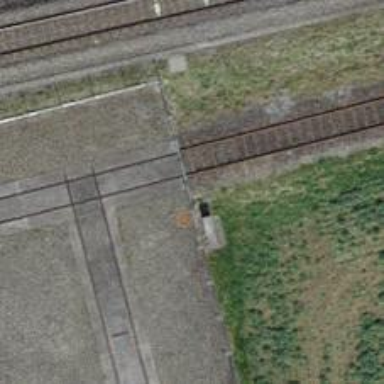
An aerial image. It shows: Disused railway spur with one track.